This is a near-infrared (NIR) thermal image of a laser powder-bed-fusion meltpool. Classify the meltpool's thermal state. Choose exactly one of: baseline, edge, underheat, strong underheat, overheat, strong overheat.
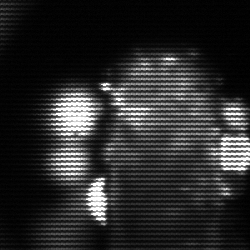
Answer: strong underheat